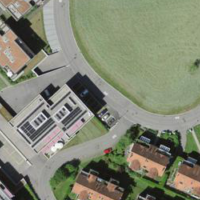
EUNIS habitat code: 52
Species observed at this site:
Centaurea scabiosa
Salvia pratensis